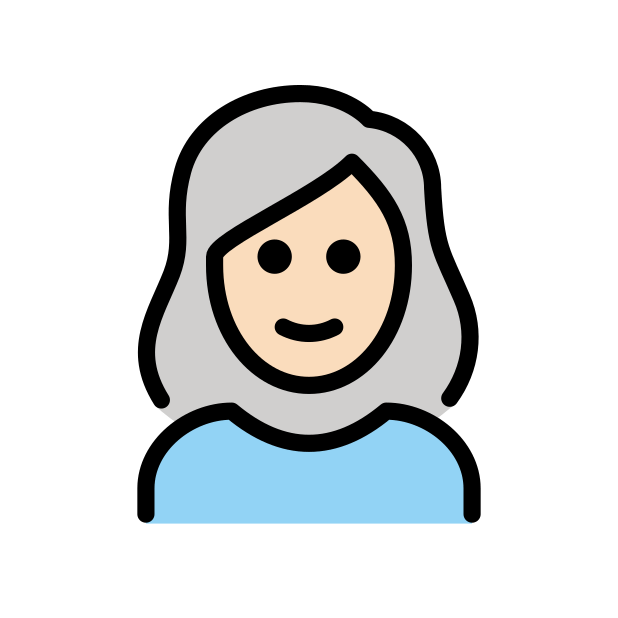
woman: light skin tone, white hair